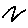
Label: zigzag